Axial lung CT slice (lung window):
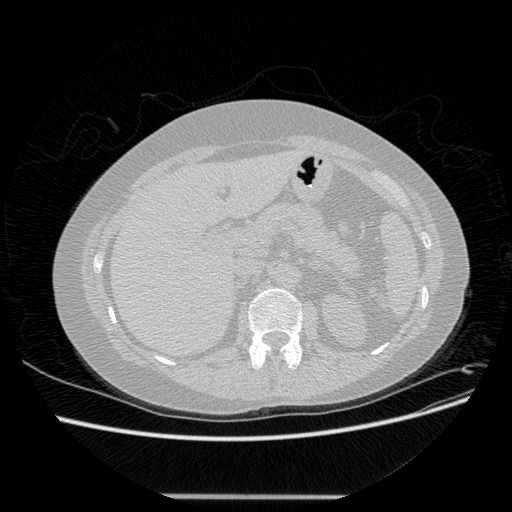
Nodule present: no